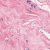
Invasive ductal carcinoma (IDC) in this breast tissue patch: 0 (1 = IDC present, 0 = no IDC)